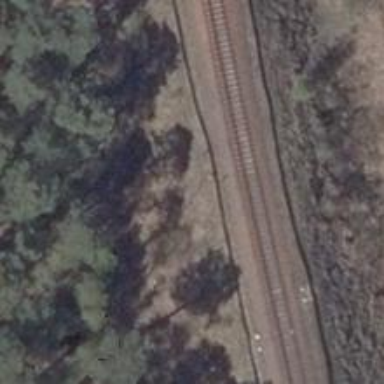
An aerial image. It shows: Site related to railway infrastructure.